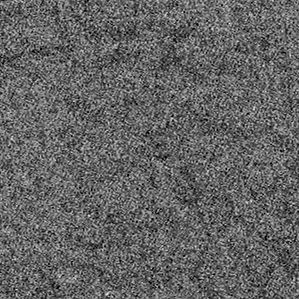
Label: frost